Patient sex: F
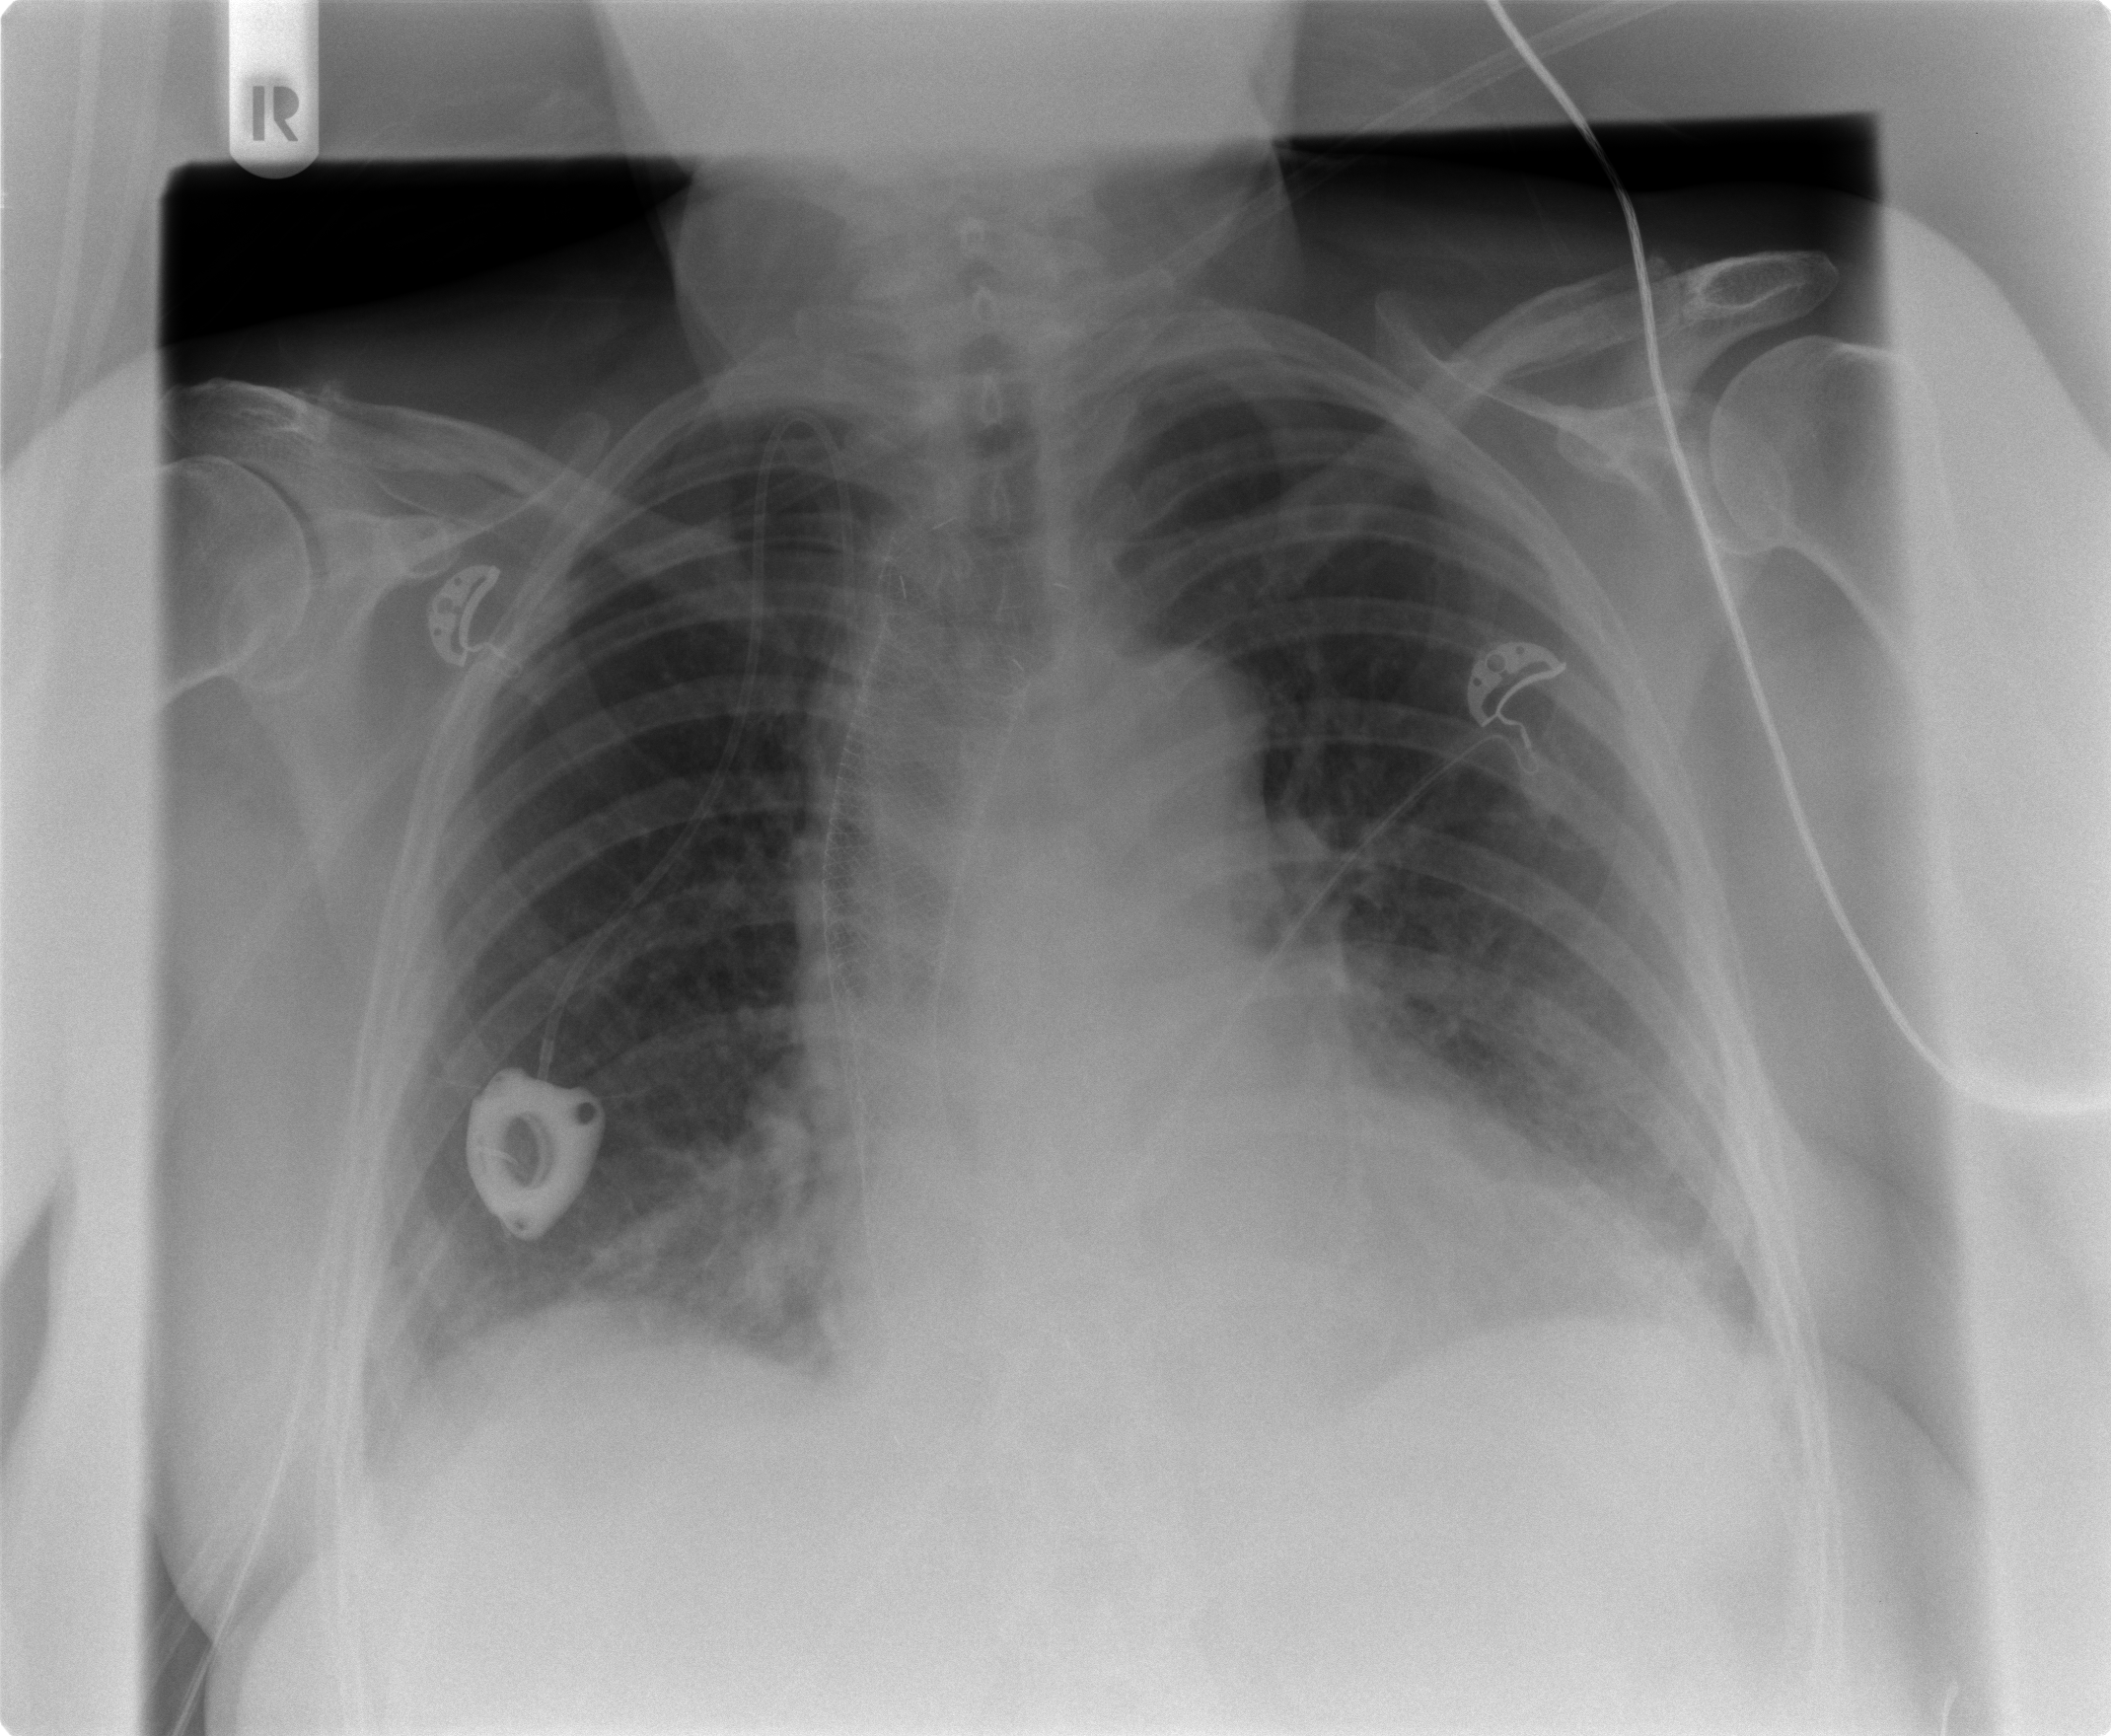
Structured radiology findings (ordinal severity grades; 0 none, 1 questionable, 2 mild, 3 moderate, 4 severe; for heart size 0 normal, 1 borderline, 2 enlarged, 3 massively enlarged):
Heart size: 0
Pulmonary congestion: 0
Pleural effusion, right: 0
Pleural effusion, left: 0
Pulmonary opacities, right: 2
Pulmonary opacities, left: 0
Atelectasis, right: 2
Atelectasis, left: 0